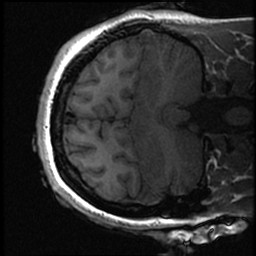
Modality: inplaneT1
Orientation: axial